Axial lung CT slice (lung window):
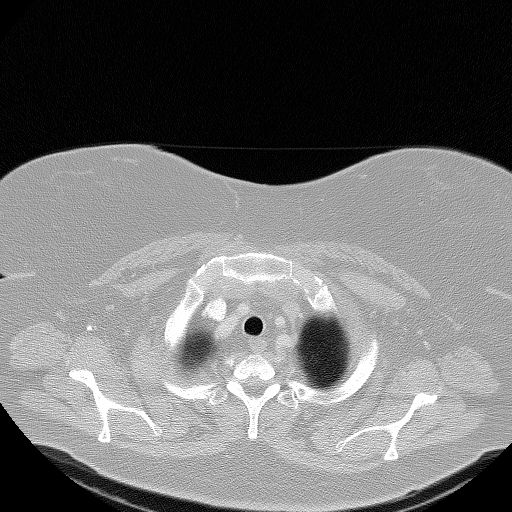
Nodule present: no